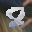
Label: 2